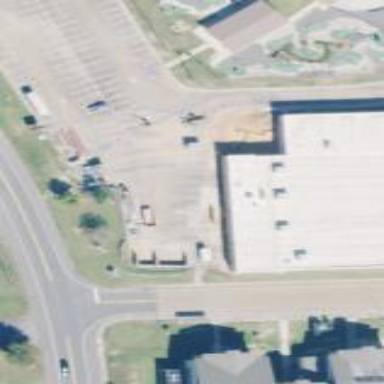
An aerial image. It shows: Building with bowling alley inside.